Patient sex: M
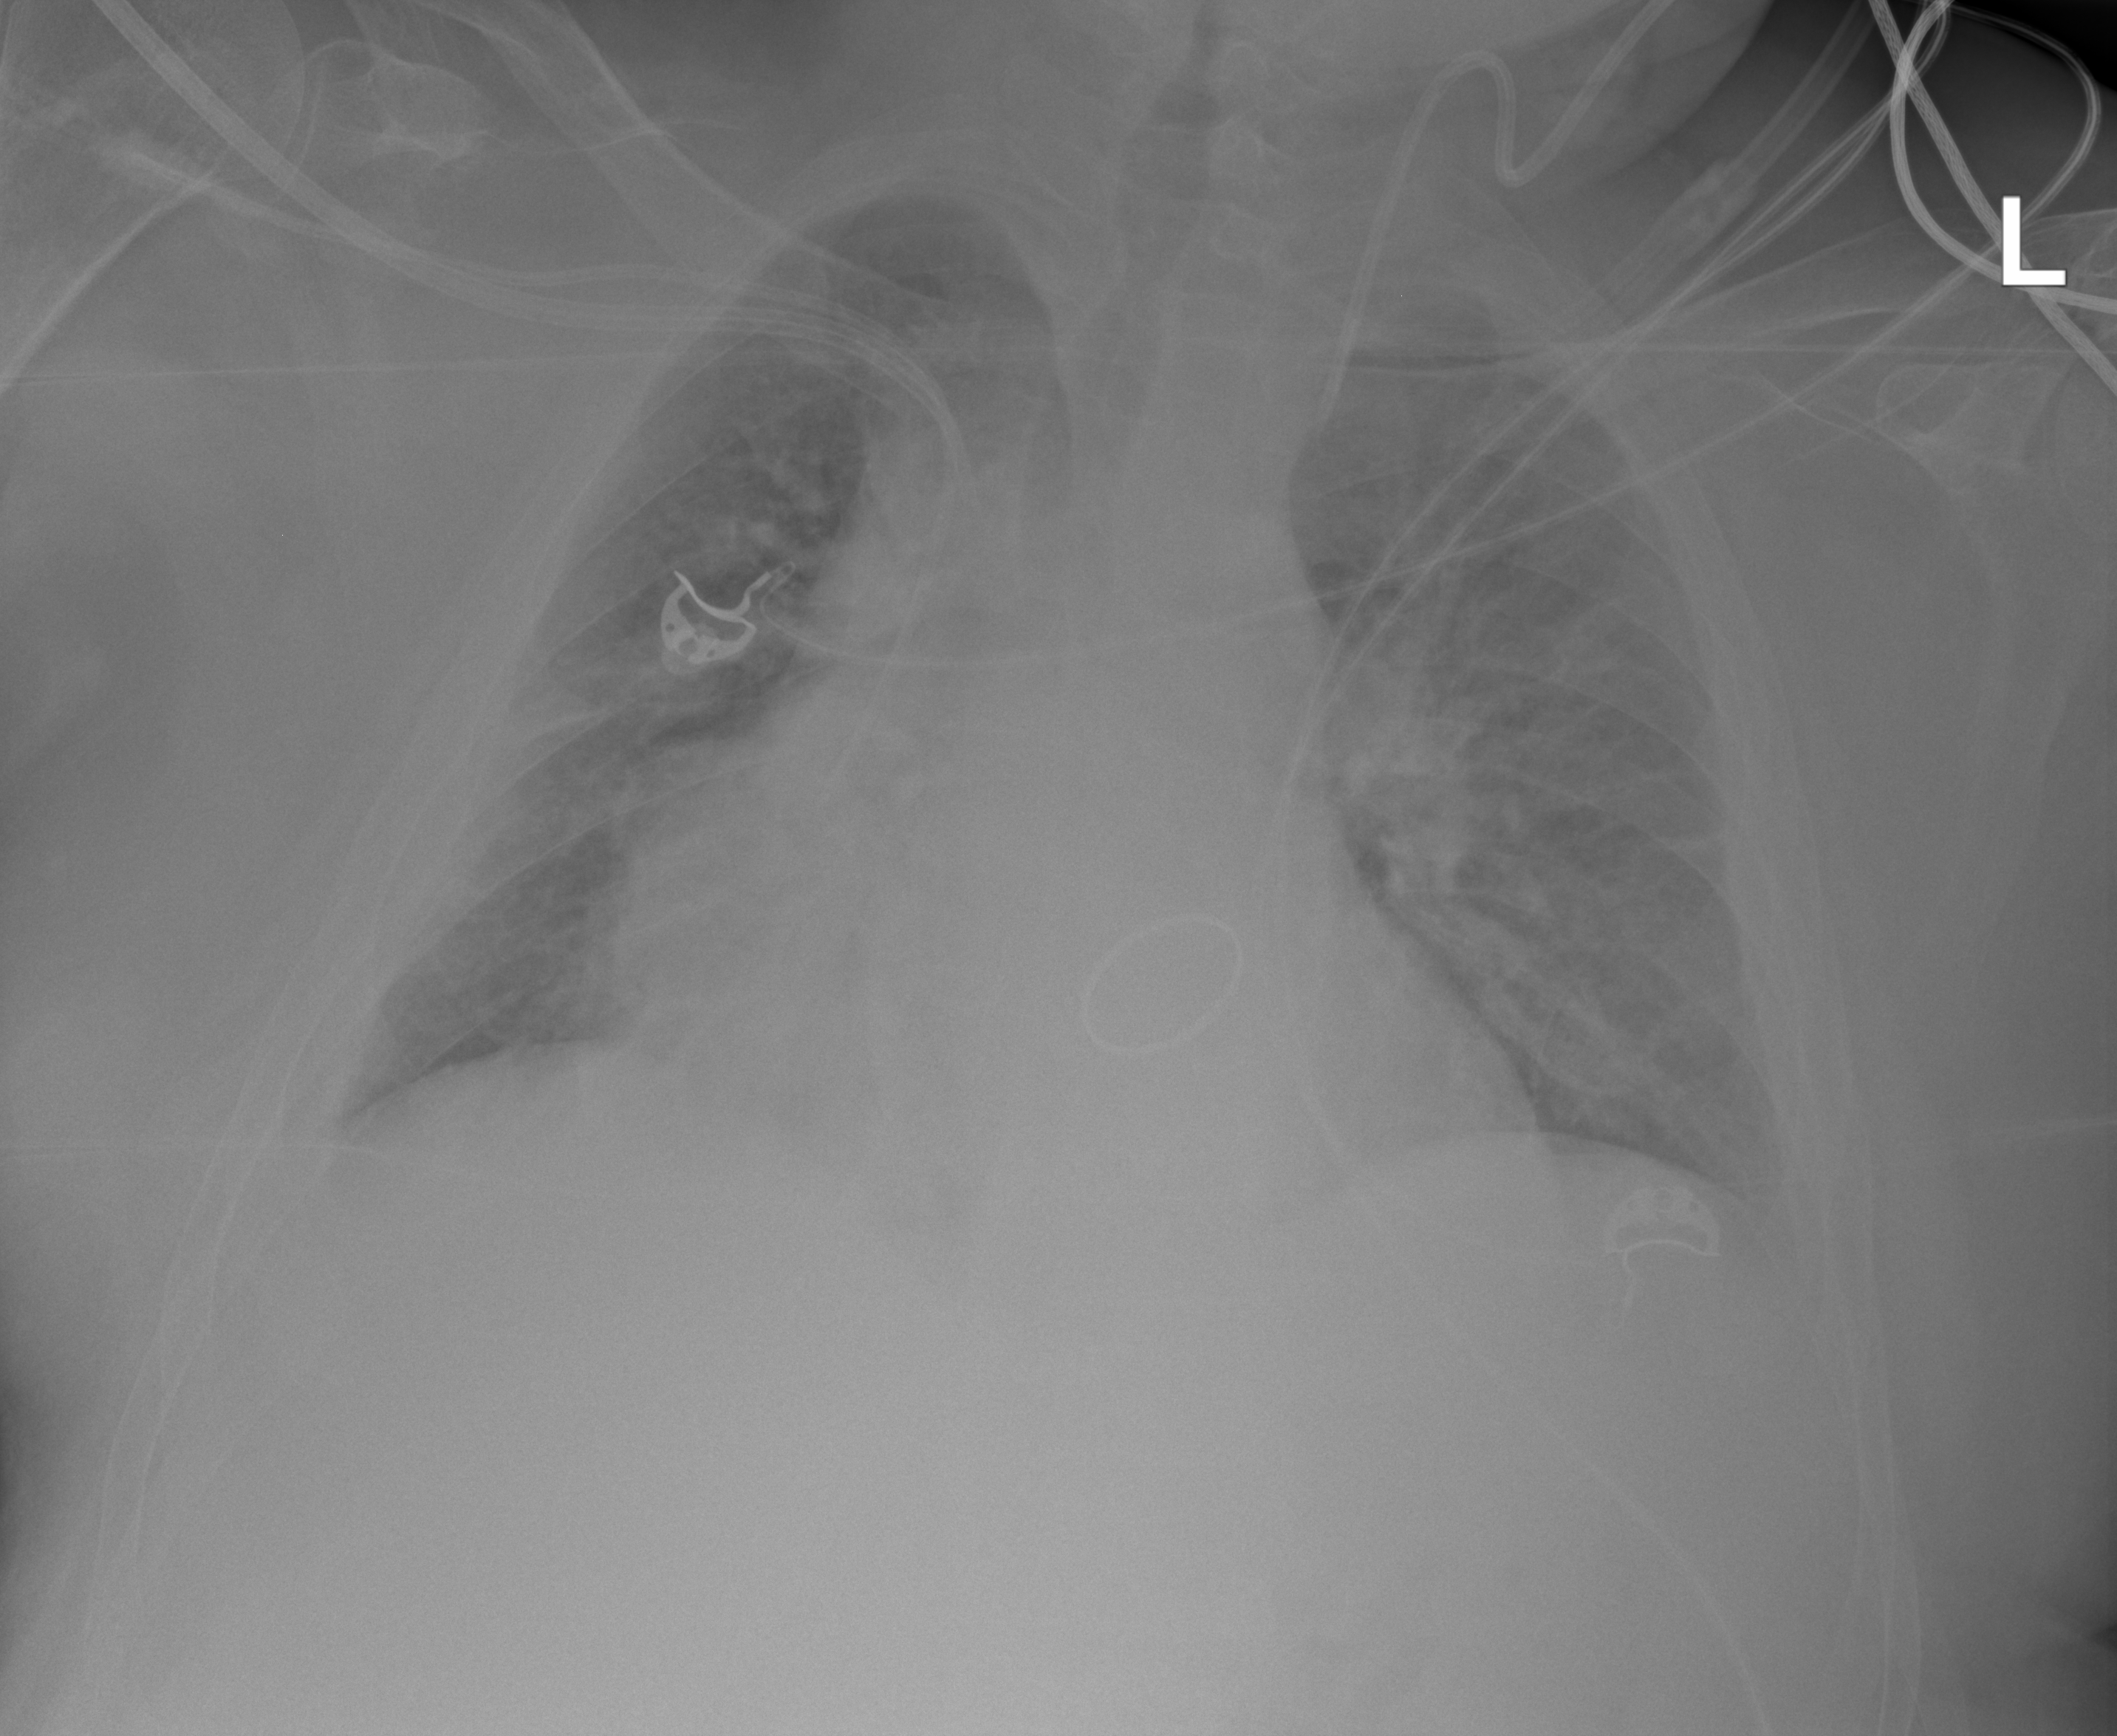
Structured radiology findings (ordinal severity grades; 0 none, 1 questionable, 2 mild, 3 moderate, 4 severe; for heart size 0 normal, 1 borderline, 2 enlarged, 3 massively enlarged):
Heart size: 2
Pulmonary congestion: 2
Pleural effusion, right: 2
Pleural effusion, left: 2
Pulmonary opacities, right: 2
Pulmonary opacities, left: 2
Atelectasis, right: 2
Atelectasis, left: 2